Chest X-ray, AP view. Patient: 33 years old, sex M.
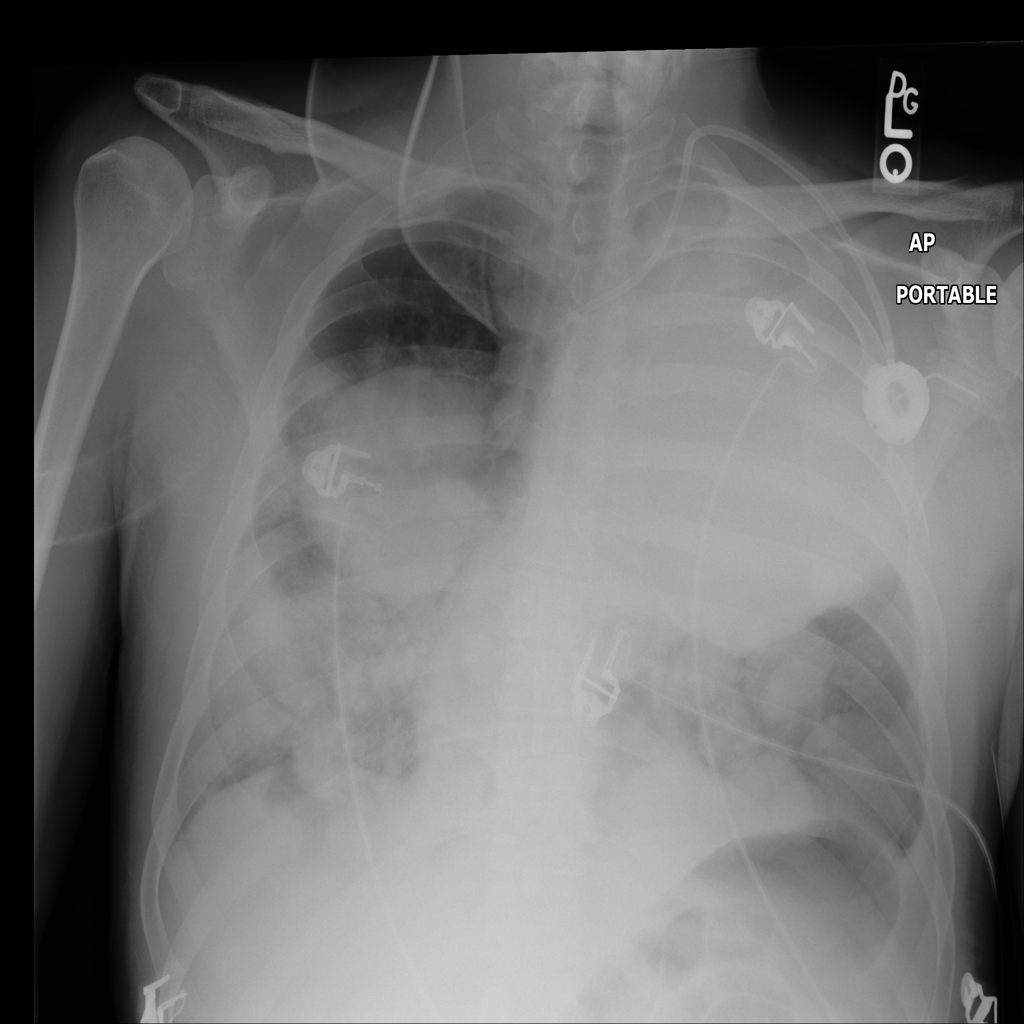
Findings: Mass